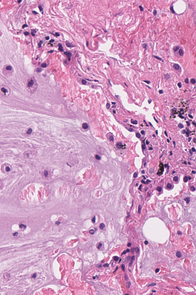
Tumor epithelial tissue: no
Tumor-associated stroma tissue: no
Normal tissue: yes